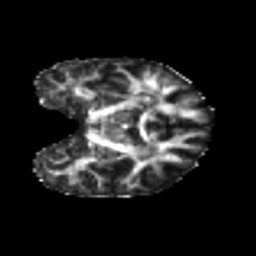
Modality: FA
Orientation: coronal
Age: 20
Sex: female
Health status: healthy
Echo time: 0.074 s